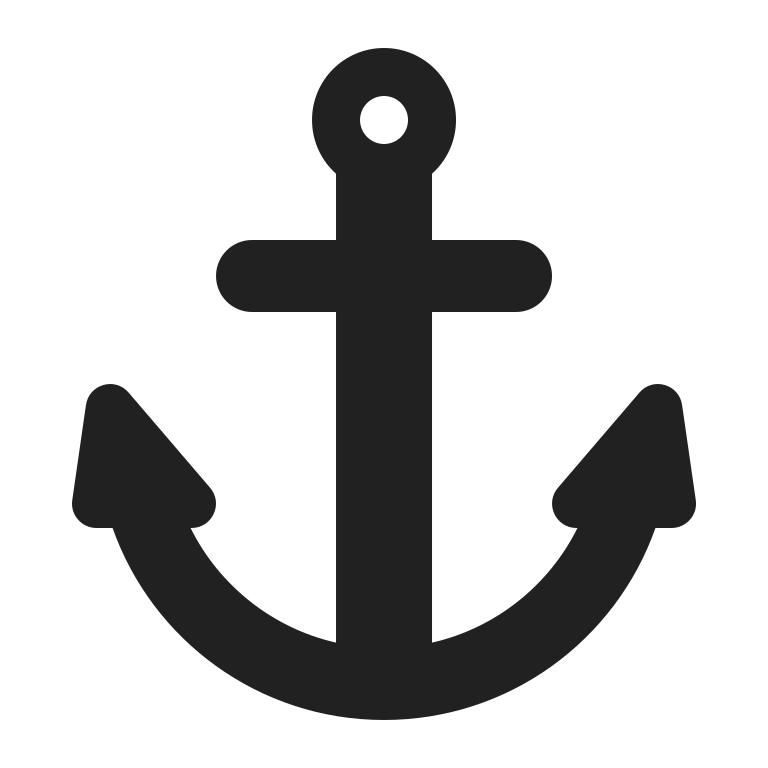
anchor high contrast